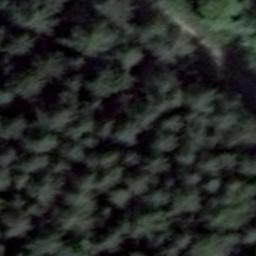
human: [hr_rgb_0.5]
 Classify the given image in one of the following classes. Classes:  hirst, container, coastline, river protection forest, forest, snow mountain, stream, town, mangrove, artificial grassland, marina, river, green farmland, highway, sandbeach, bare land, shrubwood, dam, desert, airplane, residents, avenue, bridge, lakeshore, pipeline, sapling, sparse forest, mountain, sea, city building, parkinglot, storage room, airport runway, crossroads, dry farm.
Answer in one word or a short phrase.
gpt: forest